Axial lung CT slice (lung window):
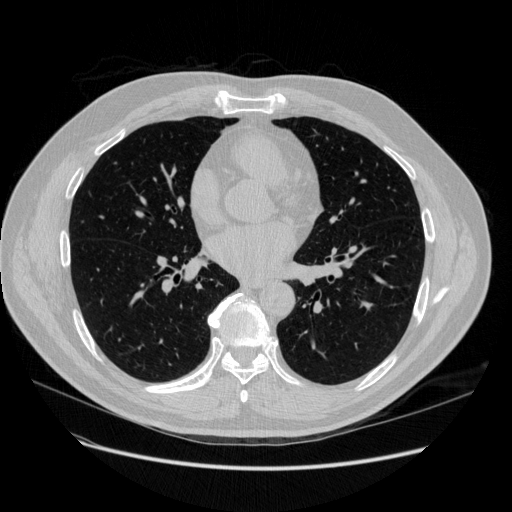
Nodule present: no